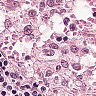
Metastatic tissue present: no